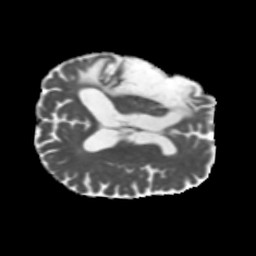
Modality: MD
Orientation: axial
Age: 71
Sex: male
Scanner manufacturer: siemens
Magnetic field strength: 3 T
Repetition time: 5.47 s
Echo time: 0.0854 s